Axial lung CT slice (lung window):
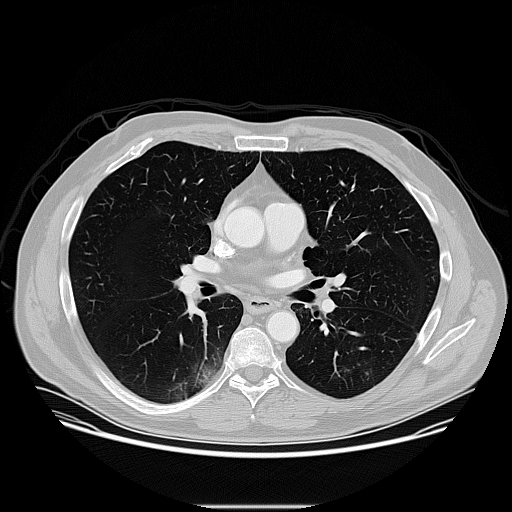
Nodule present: no